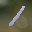
Label: 1